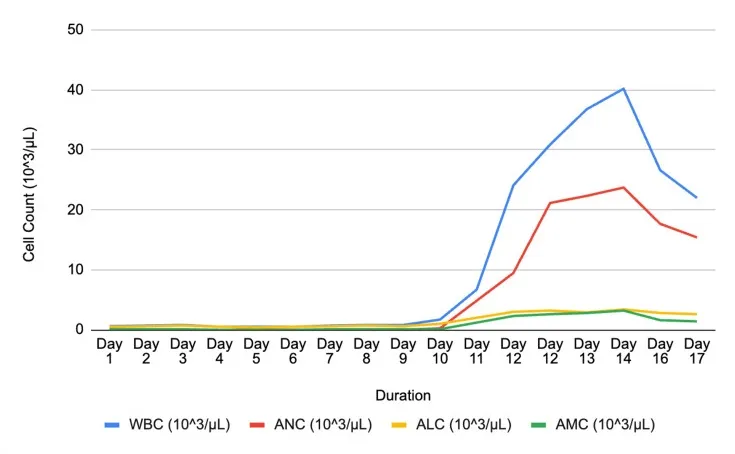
Demonstrates the progression and resolution of neutropenia. Figure was created by authors. . WBC: white blood cell count; ANC: absolute neutrophil count; ALC: absolute lymphocyte count; AMC: absolute monocyte count.
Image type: pathology (masson_trichrome)